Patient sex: M
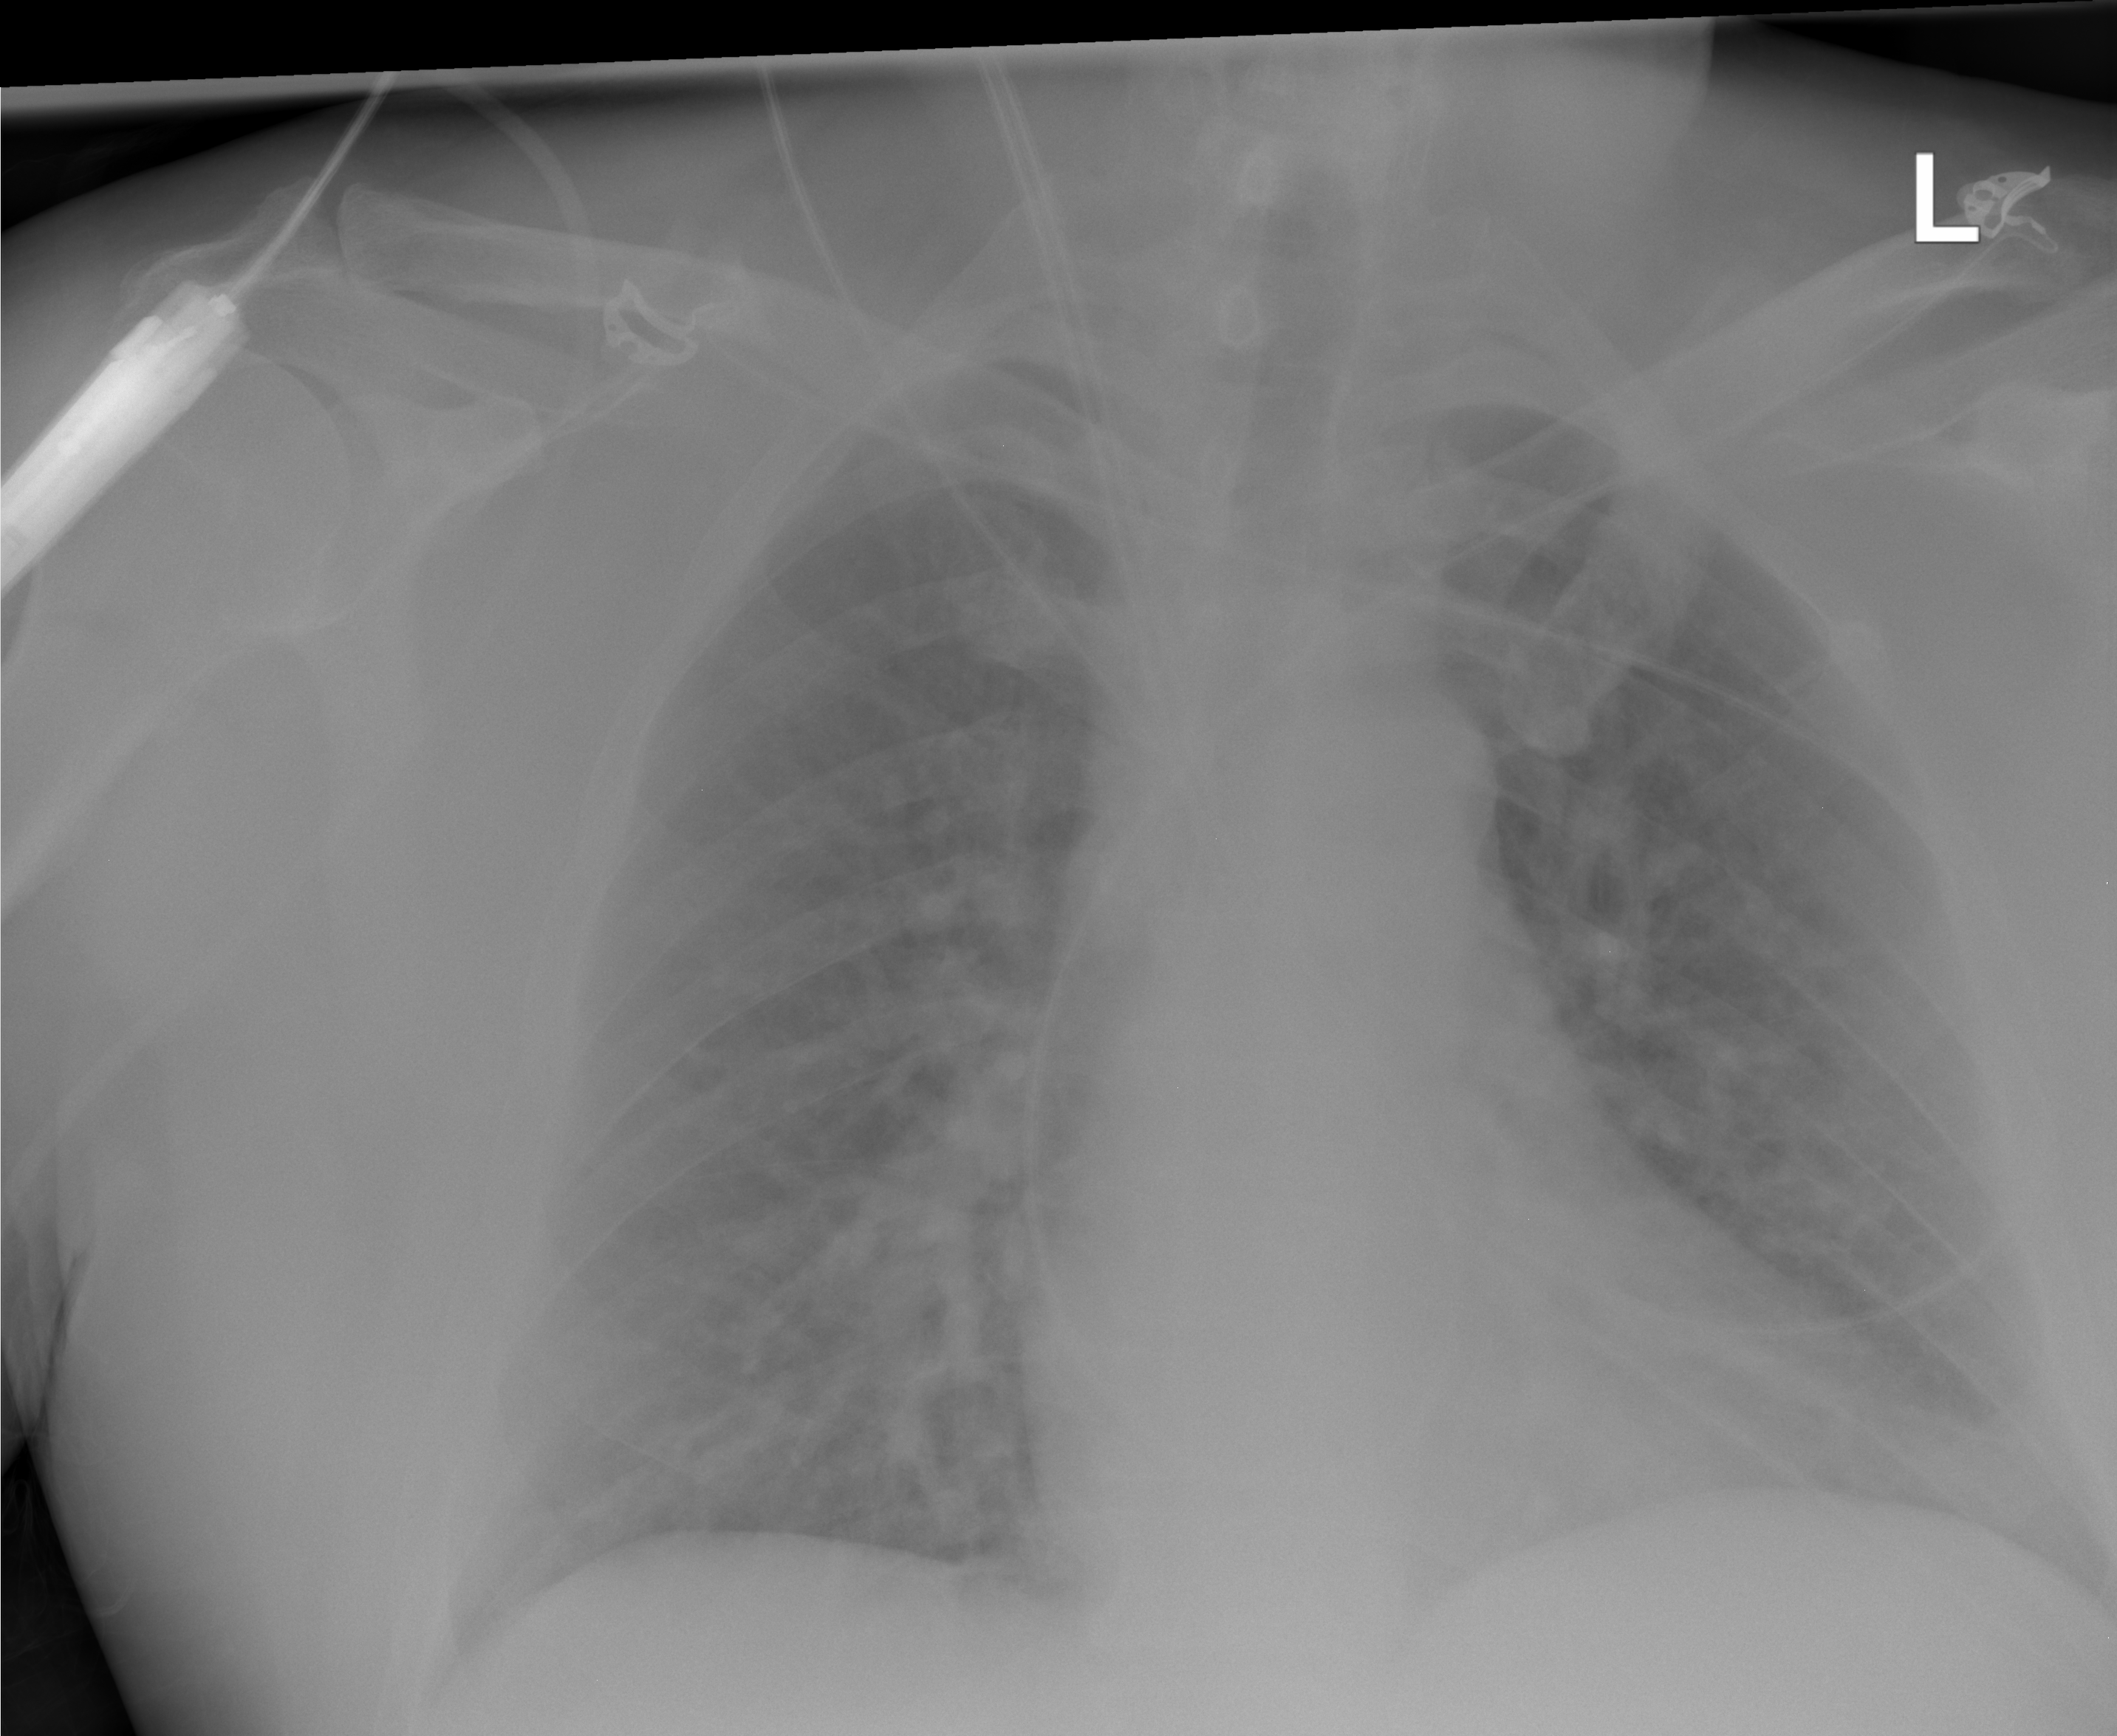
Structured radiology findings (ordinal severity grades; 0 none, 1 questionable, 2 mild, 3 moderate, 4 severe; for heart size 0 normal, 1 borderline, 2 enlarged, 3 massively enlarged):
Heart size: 0
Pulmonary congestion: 2
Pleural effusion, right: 0
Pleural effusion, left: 0
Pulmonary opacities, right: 0
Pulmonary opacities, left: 0
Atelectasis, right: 0
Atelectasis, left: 0